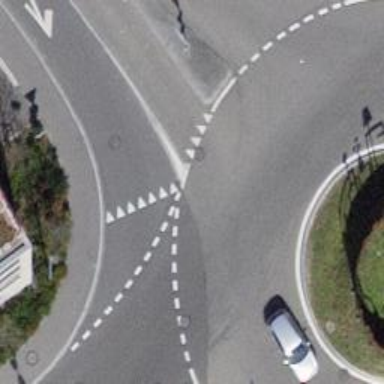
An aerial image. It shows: Road with "give way" sign.